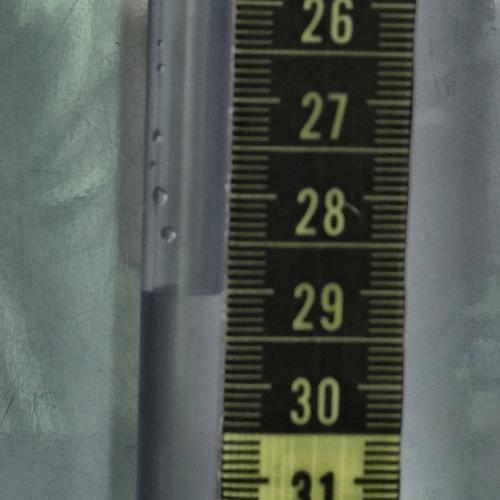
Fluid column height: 29.0 cm